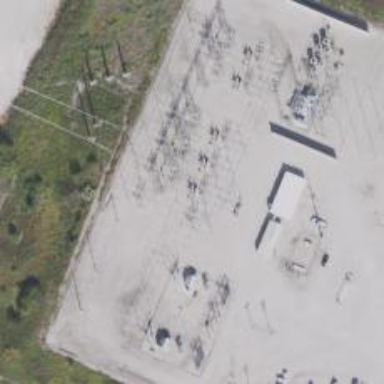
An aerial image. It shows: Switch for power supply.